Question: I create a table in mySQL and now my table is like this:

Now, i want to delete the "type","null","Key","Default", and "Extra" columns and add my ideal named columns.
But it has error with this statement:
'''
mysql> alter table mytable drop column Extra
ERROR 1091 (42000): Can't DROP 'Extra'; check that column/Key Exists
mysql>
'''
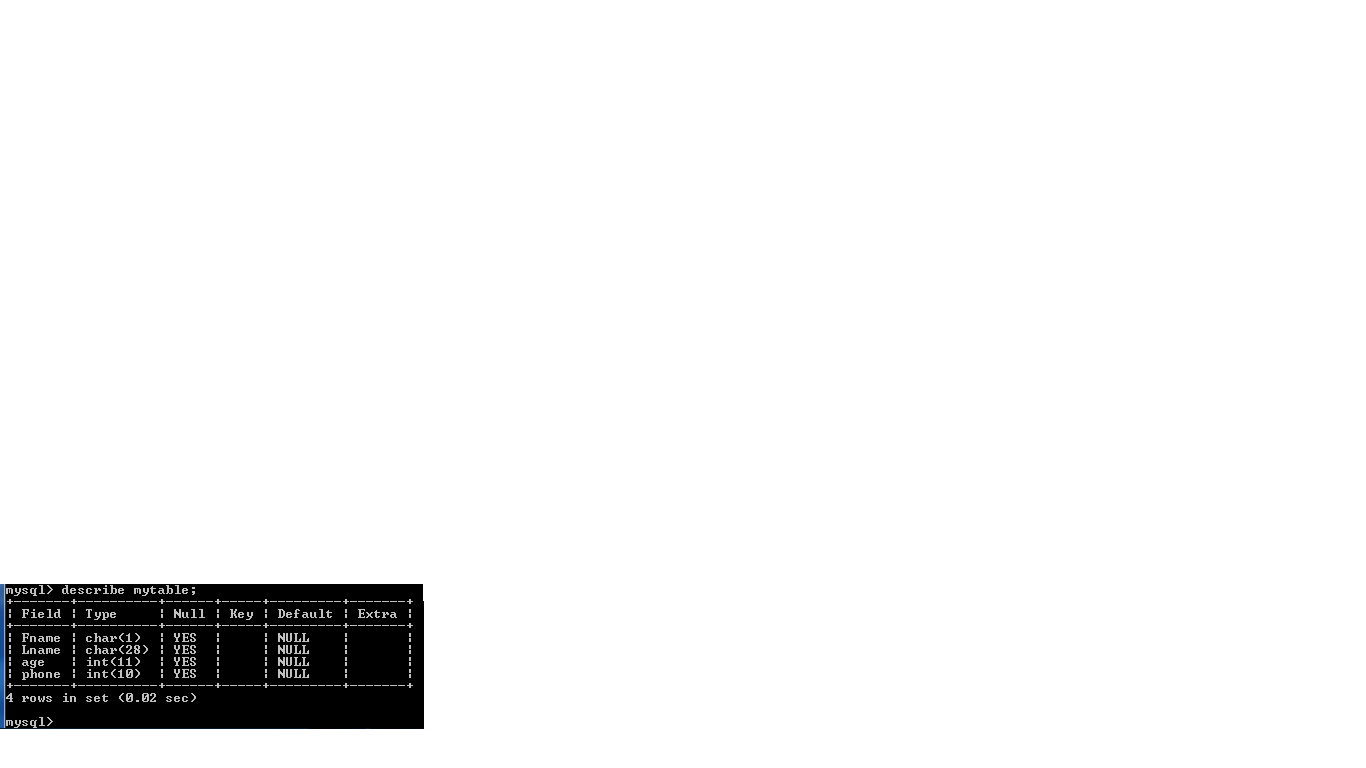
Answer: those are not columns you can modify, they are metadata propertes of each user column the database needs to work, your columns you can modify are 'Fname', 'Lname', 'age' and 'phone'.
The console output confusingly calls them 'Fields' but they are your user columns for that table you have called 'mytable'. What you are seeing and thinking are columns are metadata properties of the fields. Each field has a 'type', 'is nullable', 'is a key', has an optional 'default' value, and some 'extra' data. These are things the database needs to operate.
### From the MySQL Reference Manual
> If you want to find out about the , the DESCRIBE
statement is useful; it displays information about each of a table's
columns:
'''
mysql> DESCRIBE pet;
+---------+-------------+------+-----+---------+-------+
| Field | Type | Null | Key | Default | Extra |
+---------+-------------+------+-----+---------+-------+
| name | varchar(20) | YES | | NULL | |
| owner | varchar(20) | YES | | NULL | |
| species | varchar(20) | YES | | NULL | |
| sex | char(1) | YES | | NULL | |
| birth | date | YES | | NULL | |
| death | date | YES | | NULL | |
+---------+-------------+------+-----+---------+-------+
'''
> indicates the column name, is the data type for the column,
indicates whether the column can contain NULL values,
indicates whether the column is indexed, and specifies the
column's default value. displays special information about
columns: If a column was created with the AUTO_INCREMENT option, the
value will be auto_increment rather than empty.
If you want to see the in your table then use 'Select' instead of 'Describe'; see the above explanation of what 'Describe' actually does.